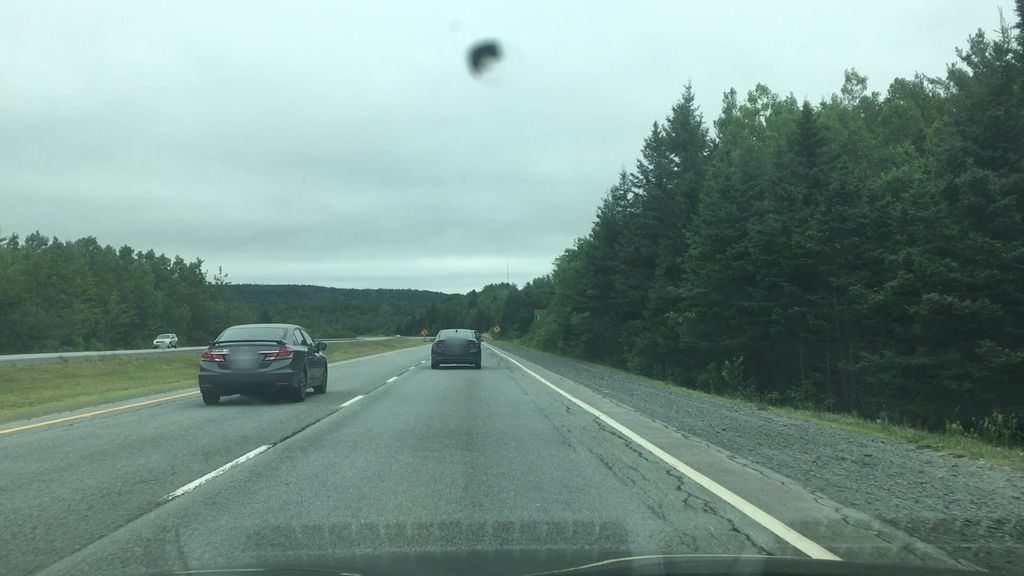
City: halifax